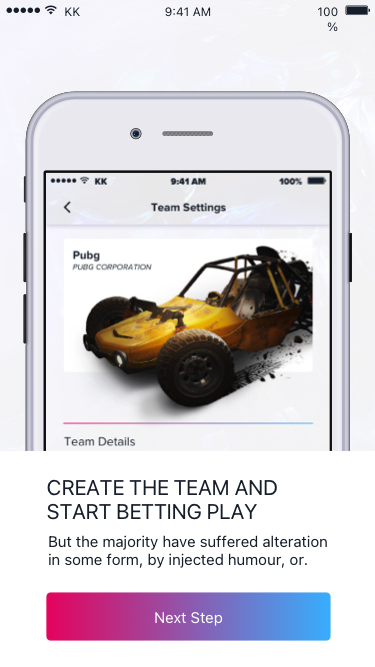
Text in this UI design:
But the majority have suffered alteration in some form, by injected humour, or.
CREATE THE TEAM AND START BETTING PLAY
Next Step
9:41 AM
KK
100%